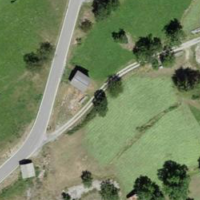
EUNIS habitat code: 31
Species observed at this site:
Centaurea cyanus